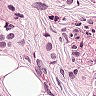
Metastatic tissue present: yes